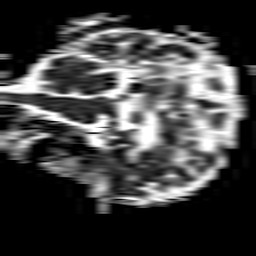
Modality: ADC
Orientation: sagittal
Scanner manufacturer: philips
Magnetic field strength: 1.5 T
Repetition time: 4.6 s
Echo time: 0.07455 s